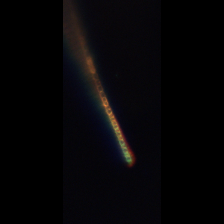
Taxon: Chaetoceros
Group: Diatoms